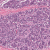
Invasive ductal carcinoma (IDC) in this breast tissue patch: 0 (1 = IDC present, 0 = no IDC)